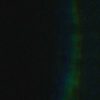
Label: space